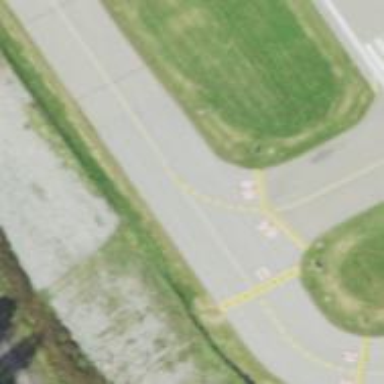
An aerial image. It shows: View of taxiway at the airport.